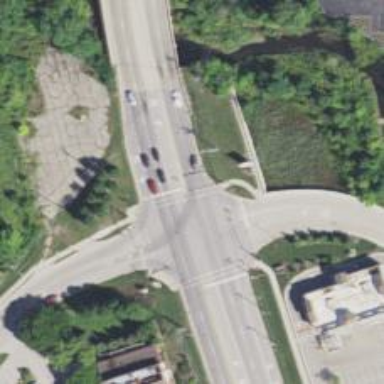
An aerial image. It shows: Crossing on the cycleway.